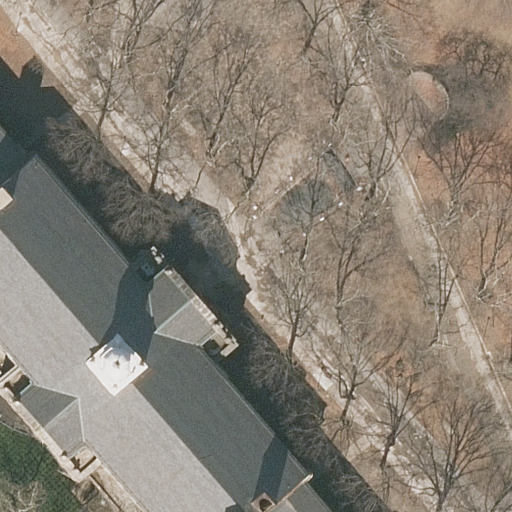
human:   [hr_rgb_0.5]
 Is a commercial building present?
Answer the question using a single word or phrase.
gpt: no

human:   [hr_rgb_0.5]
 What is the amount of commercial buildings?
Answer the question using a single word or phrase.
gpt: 0

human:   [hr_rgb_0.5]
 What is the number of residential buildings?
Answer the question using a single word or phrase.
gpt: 1

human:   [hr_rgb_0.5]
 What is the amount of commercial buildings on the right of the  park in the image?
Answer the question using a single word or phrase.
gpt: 0

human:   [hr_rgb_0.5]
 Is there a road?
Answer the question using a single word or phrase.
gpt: yes

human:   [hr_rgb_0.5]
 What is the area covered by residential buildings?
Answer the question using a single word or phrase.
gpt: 1343m2

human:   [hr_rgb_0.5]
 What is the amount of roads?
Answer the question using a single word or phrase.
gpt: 6

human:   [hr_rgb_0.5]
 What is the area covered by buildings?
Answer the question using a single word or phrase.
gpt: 1343m2

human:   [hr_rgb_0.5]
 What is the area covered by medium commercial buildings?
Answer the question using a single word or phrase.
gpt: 0m2

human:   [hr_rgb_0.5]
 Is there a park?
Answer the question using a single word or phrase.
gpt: yes

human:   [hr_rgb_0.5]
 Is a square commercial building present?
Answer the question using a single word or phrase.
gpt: no

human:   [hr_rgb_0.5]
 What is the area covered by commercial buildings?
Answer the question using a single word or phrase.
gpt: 0m2

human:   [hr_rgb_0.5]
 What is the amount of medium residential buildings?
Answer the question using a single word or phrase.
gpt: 0

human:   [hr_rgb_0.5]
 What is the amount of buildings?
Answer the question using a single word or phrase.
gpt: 1

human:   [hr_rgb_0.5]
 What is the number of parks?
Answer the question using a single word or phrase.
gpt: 1

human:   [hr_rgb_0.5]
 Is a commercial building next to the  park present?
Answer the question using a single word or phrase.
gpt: no

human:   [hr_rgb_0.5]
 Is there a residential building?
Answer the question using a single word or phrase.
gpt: yes

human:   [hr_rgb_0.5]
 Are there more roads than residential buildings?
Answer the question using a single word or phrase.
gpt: yes

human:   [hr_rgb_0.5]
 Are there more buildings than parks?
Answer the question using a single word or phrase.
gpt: no

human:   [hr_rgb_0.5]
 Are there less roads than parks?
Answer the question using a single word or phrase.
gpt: no

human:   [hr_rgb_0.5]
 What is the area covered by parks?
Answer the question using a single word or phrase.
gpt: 7693m2

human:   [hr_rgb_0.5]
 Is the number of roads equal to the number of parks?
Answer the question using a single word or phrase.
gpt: no

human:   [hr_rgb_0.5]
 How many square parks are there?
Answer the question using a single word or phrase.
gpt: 0

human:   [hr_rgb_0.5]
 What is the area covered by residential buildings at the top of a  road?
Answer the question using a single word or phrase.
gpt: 0m2

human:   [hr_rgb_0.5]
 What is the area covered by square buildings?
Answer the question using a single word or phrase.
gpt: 0m2

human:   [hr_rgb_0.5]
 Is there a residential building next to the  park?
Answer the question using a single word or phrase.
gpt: yes

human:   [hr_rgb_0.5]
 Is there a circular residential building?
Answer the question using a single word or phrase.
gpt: no

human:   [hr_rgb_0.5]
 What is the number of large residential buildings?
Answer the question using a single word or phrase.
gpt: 1

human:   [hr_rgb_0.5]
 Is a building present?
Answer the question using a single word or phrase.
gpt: yes

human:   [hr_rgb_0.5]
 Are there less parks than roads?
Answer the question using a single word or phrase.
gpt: yes

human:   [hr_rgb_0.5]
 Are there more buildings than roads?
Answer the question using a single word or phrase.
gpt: no

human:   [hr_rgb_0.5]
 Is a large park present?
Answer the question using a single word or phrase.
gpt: yes

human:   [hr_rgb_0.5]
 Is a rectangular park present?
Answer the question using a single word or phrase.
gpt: yes

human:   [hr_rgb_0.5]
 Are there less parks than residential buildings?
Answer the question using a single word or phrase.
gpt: no

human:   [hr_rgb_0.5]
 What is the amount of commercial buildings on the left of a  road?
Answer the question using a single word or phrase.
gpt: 0

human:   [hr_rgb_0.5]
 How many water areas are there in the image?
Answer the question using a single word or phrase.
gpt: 0

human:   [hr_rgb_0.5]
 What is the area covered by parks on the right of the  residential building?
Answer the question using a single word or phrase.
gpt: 0m2

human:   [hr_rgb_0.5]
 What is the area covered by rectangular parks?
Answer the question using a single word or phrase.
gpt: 7693m2

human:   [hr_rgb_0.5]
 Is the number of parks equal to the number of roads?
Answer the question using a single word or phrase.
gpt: no

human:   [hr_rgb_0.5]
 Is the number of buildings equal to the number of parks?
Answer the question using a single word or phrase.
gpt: yes

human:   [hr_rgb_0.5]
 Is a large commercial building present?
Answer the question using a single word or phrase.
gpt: no

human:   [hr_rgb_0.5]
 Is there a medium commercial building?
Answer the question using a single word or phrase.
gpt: no

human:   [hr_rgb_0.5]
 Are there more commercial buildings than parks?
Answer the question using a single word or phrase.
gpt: no

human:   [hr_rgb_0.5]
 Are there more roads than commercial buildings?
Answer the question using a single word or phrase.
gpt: yes

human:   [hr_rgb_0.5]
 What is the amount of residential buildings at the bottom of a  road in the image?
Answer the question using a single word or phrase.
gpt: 1

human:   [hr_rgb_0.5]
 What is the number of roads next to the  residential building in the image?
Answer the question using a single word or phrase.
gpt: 6

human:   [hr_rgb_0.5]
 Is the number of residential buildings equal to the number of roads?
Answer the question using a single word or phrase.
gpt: no

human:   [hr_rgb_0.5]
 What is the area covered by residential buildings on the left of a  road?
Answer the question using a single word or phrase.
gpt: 0m2

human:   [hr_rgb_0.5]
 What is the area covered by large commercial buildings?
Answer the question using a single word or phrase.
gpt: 0m2

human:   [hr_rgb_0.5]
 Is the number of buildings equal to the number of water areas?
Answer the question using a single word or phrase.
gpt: no

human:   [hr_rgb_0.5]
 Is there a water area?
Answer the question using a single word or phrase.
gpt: no

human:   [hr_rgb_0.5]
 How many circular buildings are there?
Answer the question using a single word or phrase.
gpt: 0

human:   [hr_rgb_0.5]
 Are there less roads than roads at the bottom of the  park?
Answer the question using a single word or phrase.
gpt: no

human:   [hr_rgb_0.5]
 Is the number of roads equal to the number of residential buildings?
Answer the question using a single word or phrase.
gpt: no

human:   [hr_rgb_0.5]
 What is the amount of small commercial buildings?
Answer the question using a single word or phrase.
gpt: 0

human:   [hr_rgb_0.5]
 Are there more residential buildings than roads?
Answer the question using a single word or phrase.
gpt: no

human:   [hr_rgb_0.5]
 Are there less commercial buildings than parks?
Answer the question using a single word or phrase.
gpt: yes

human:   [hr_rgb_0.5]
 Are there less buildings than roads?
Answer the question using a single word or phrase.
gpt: yes

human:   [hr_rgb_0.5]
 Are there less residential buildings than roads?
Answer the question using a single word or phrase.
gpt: yes

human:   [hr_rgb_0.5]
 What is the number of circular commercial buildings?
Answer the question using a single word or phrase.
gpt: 0

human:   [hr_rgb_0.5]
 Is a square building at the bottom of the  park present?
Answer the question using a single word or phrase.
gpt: no

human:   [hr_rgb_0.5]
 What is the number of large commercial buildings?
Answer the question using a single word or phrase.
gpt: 0

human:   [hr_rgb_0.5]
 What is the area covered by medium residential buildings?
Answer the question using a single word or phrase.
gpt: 0m2

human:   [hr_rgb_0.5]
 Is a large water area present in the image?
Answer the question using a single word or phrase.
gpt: no